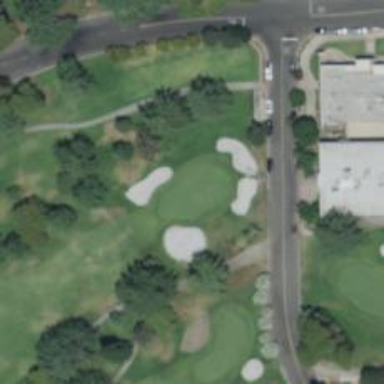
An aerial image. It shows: Golf hole.